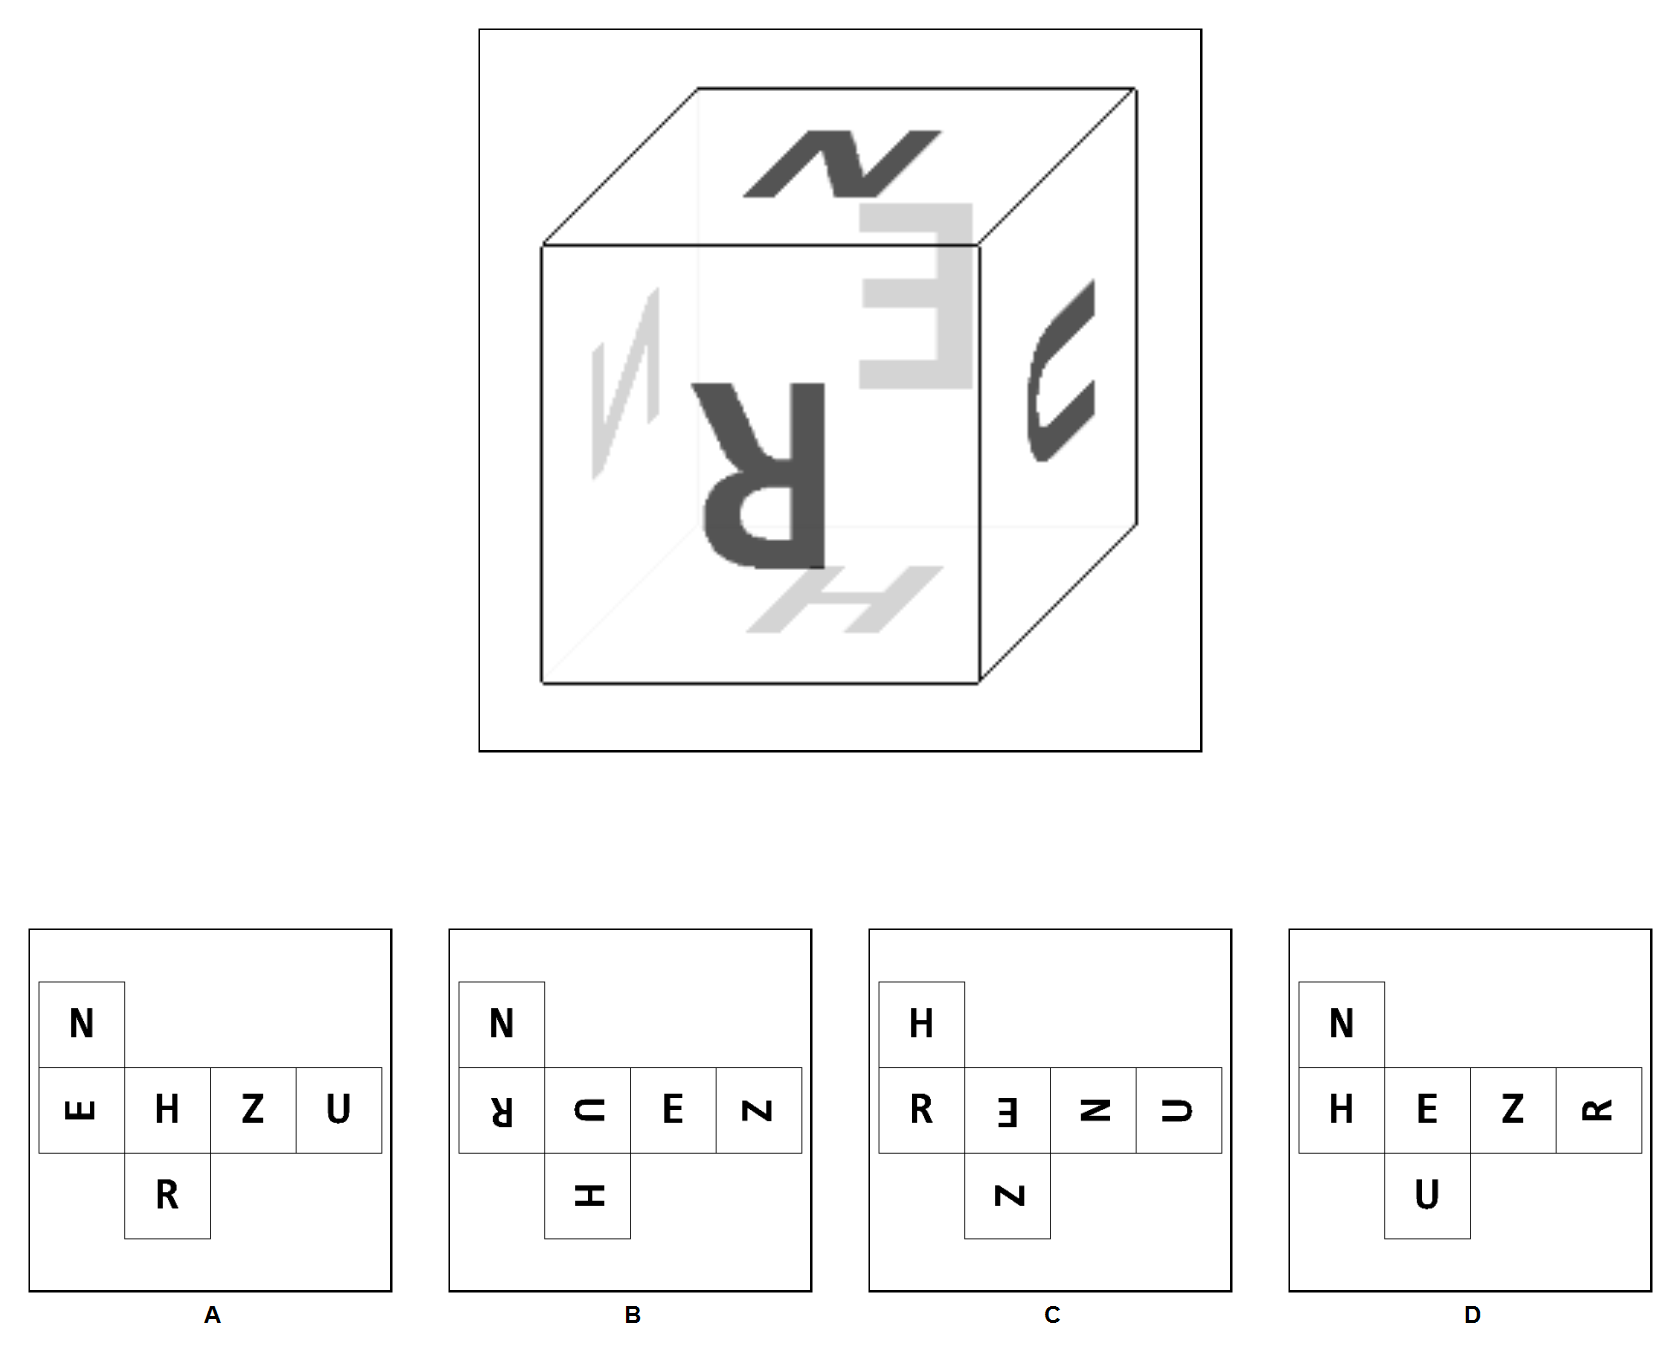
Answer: B